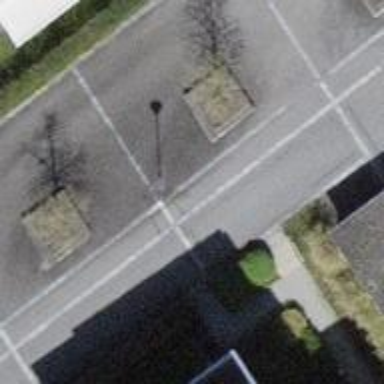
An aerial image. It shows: Kerb barrier.